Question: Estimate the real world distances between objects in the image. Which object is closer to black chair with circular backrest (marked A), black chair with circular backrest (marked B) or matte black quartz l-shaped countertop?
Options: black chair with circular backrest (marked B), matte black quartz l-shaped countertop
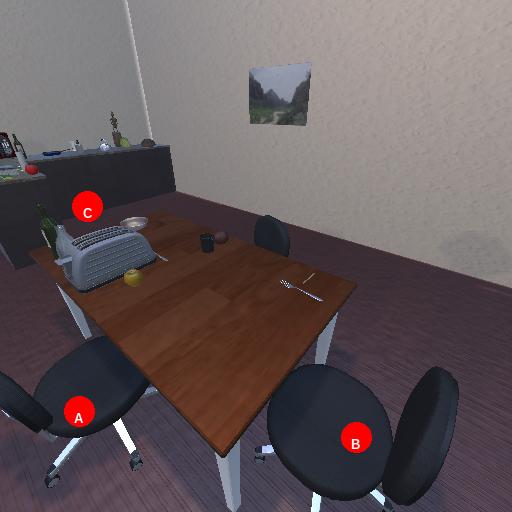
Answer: black chair with circular backrest (marked B)